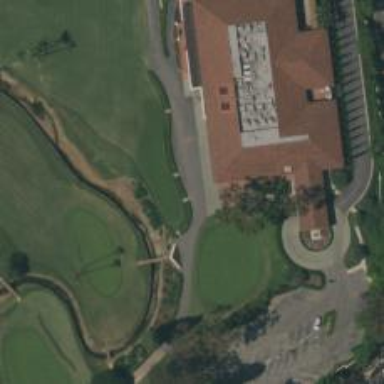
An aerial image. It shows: Path for golf carts.